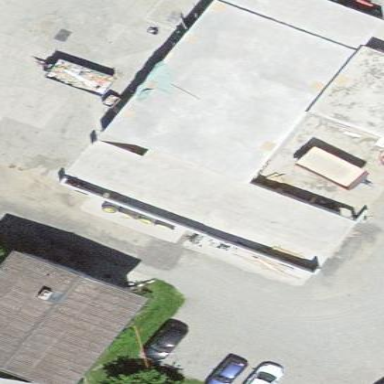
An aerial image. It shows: Sty building.